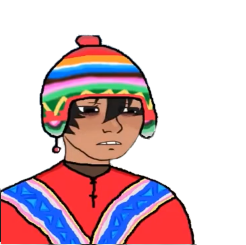
Label: 5_Twinkjak